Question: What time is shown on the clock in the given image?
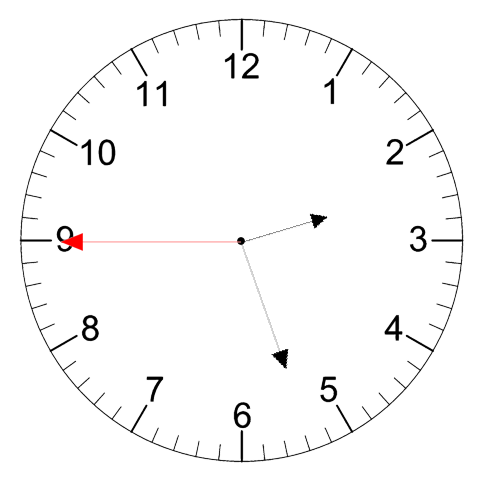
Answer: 02:26:45